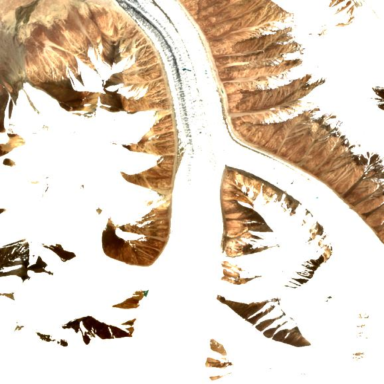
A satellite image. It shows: Stunning view of glacier.